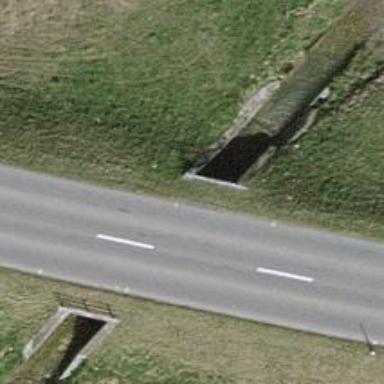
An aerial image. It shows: Culvert tunnel.